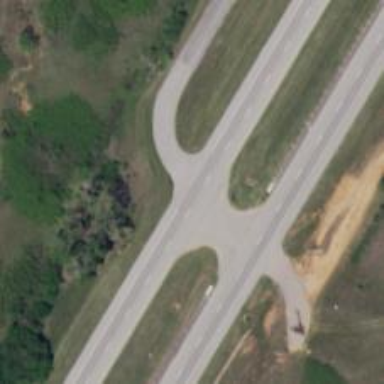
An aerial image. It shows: Trunk link highway.